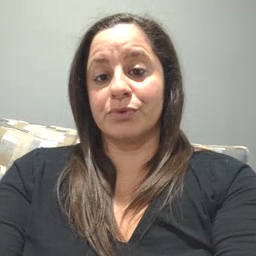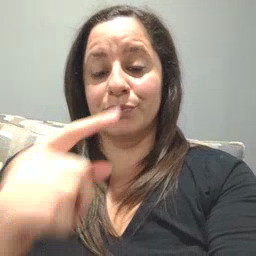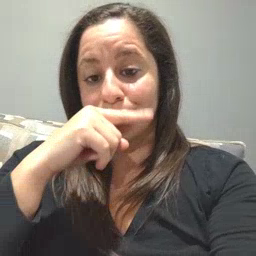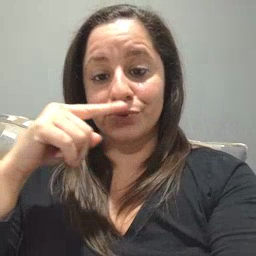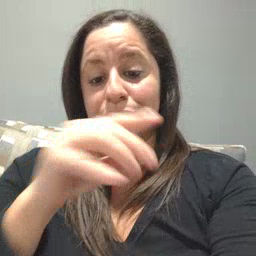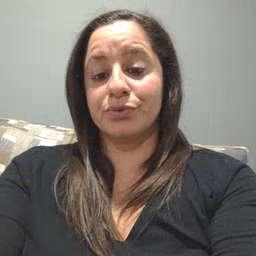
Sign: toothbrush